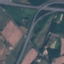
Land use / land cover class: Highway